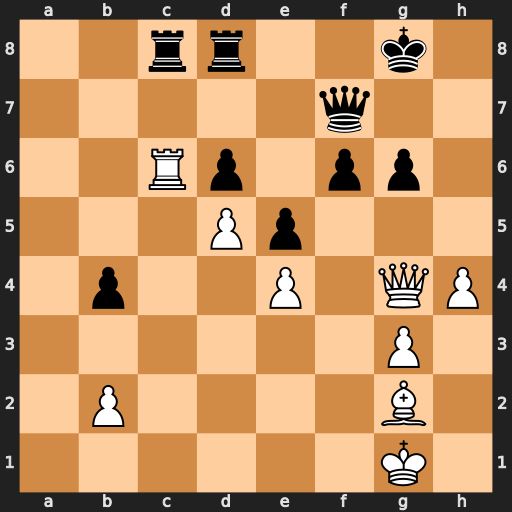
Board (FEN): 2rr2k1/5q2/2Rp1pp1/3Pp3/1p2P1QP/6P1/1P4B1/6K1
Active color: w
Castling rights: -
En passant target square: -
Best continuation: Rxc8 Rxc8 Qxc8+